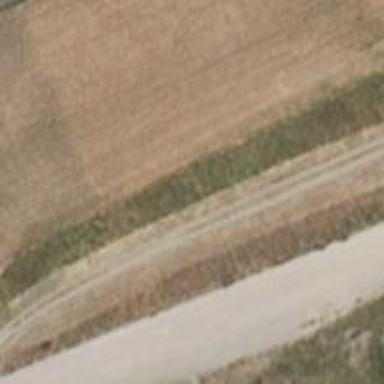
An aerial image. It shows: Dirt track with grade 3 quality.